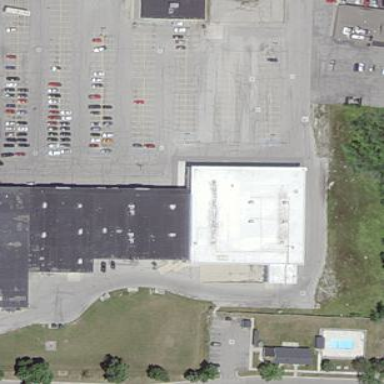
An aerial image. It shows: Retail building.